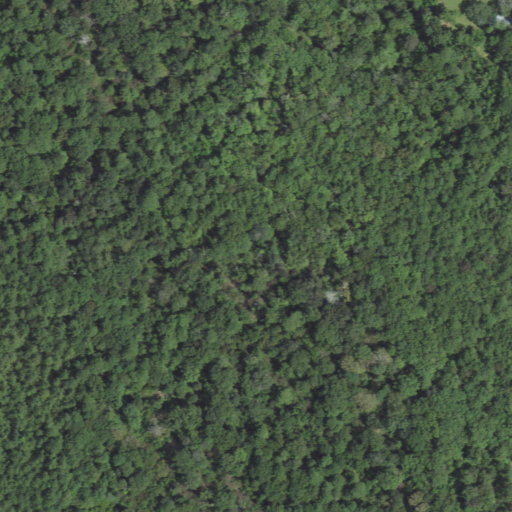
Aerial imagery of valley in Louisiana named Miller Gully containing woody wetlands, evergreen forest, and open development